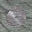
Label: 0